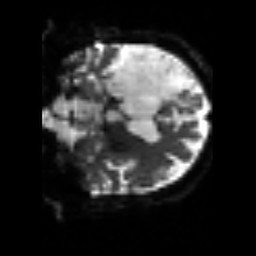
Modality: sbref
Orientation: coronal
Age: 64
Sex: male
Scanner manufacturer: siemens
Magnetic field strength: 3 T
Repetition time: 3.2 s
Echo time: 0.081 s